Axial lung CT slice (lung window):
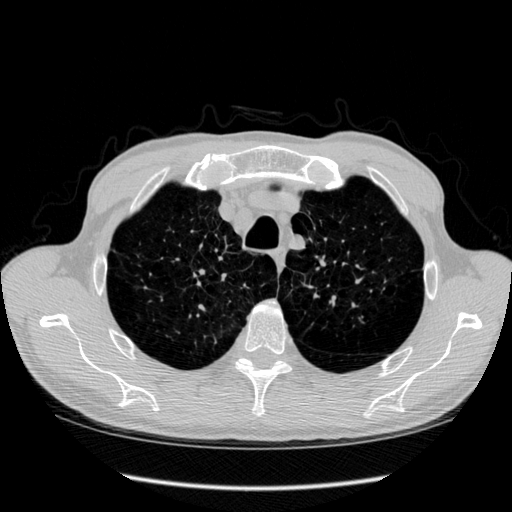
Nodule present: no